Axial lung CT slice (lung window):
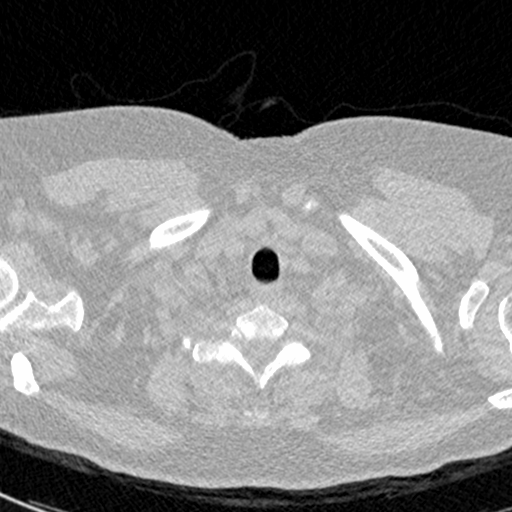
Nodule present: no